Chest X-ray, PA view. Patient: 19 years old, sex M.
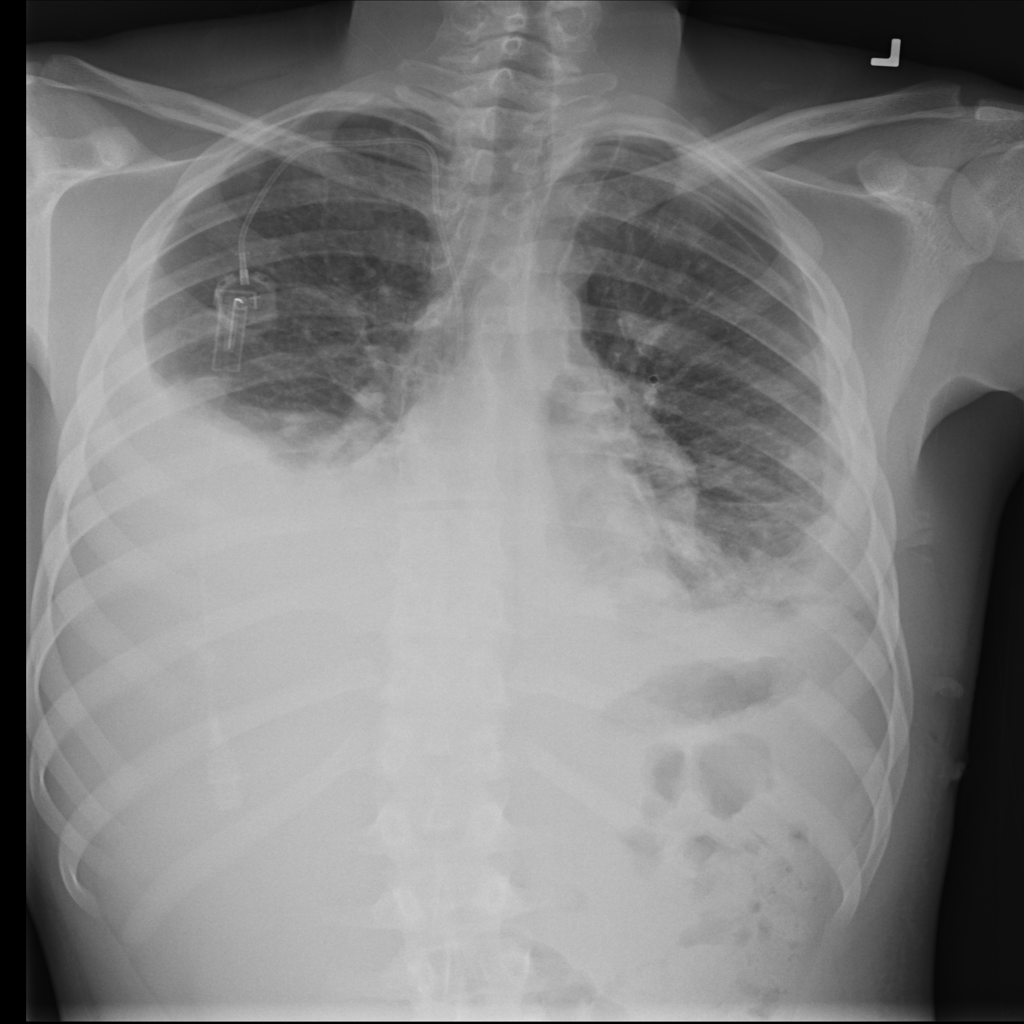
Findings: Effusion, Mass, Pneumothorax